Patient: sex F, age 59
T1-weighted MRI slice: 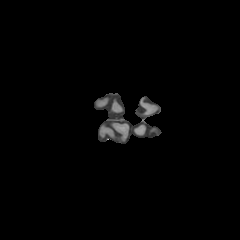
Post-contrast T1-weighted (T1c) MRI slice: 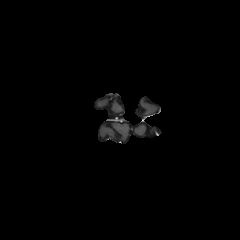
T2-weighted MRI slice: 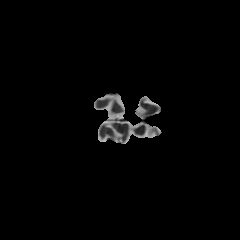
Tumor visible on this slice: no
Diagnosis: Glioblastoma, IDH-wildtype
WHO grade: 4